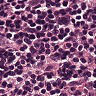
Metastatic tissue present: yes